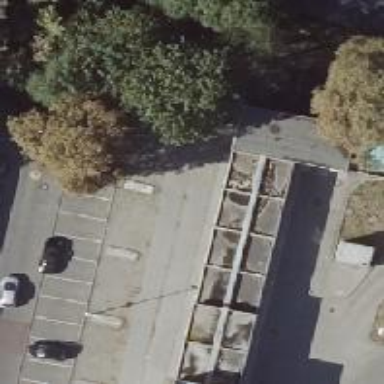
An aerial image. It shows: Car wash facility on flat-roofed building.